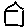
Label: house